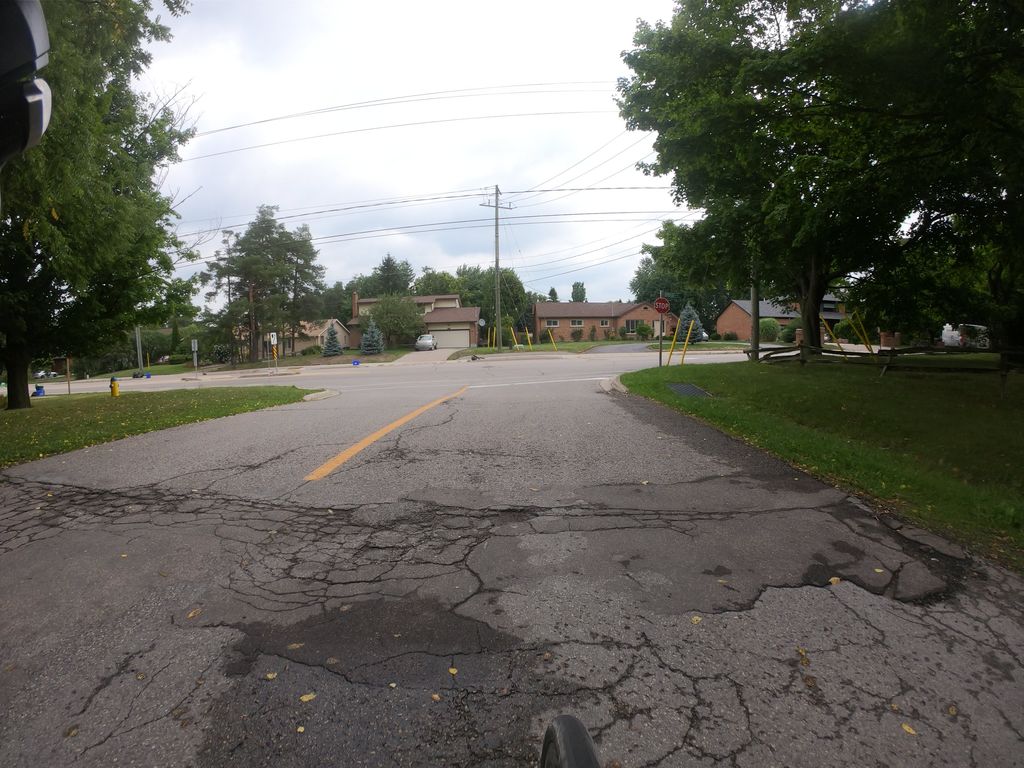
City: kitchener-waterloo